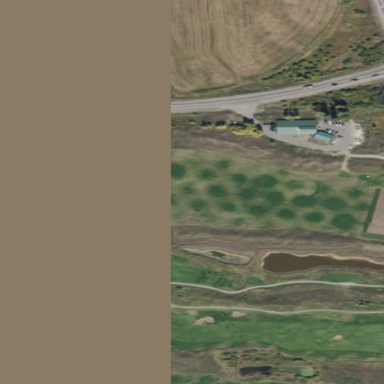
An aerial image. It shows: Golf driving range on grass land.